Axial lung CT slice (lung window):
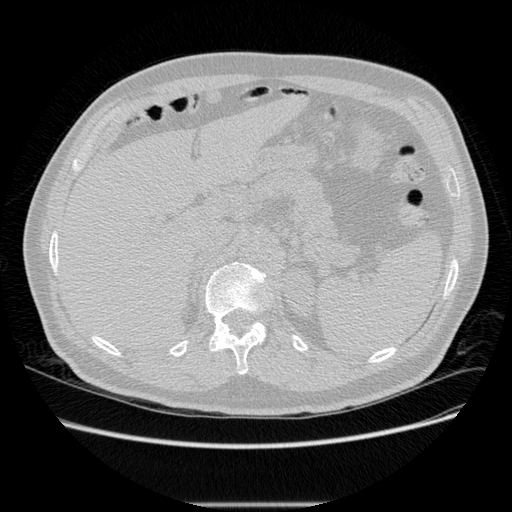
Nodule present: no